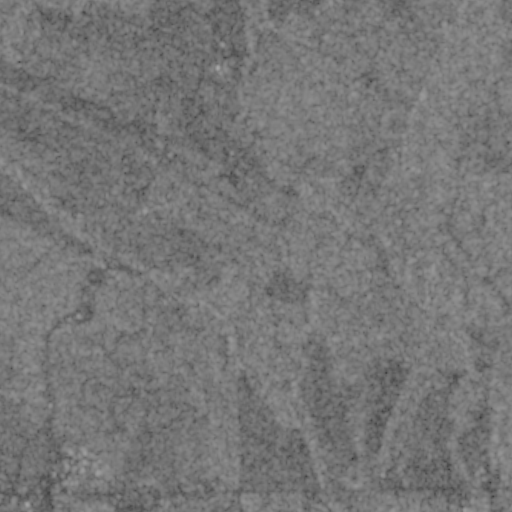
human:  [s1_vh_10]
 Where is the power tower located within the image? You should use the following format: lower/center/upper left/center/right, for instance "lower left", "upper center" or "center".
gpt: The power tower is located in the right of the image.
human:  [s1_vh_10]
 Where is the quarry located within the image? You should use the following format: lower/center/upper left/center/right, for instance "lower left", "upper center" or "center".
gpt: The quarry is located in the center of the image.
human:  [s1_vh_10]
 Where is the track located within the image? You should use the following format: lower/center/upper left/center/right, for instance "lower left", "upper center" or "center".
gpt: There is no track in the image.

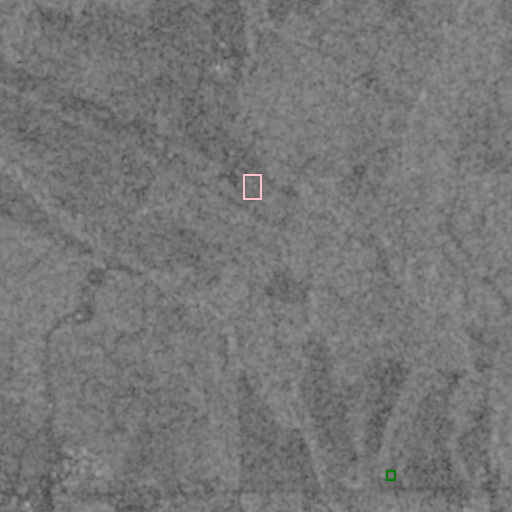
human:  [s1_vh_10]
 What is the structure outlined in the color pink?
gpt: The structure outlined in pink is a quarry.
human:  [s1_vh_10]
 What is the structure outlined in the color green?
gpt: The structure outlined in green is a building.
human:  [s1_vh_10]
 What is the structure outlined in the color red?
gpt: There is no red outline.